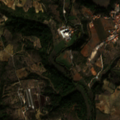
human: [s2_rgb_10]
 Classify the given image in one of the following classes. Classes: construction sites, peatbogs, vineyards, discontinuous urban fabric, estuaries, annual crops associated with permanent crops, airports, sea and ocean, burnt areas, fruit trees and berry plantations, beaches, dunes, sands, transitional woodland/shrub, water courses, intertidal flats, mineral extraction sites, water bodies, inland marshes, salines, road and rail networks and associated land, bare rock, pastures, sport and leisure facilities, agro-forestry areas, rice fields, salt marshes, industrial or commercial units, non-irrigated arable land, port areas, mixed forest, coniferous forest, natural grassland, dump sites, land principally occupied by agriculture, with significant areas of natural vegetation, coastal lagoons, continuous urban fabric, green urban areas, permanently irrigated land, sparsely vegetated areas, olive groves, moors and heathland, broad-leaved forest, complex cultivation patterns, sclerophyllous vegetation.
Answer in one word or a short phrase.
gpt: non-irrigated arable land, permanently irrigated land, olive groves, land principally occupied by agriculture, with significant areas of natural vegetation, transitional woodland/shrub